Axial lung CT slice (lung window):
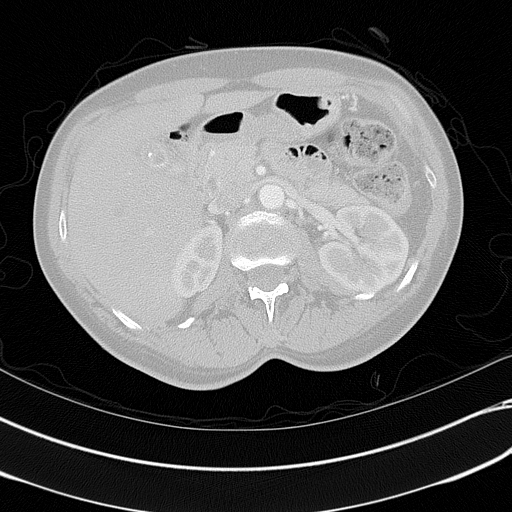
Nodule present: no